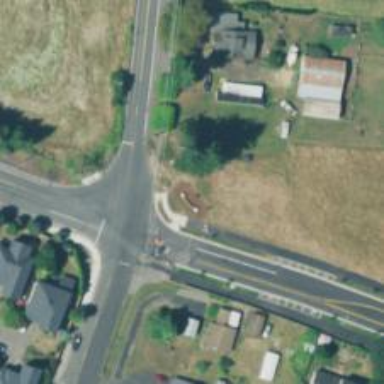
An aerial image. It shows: Left sidewalk along asphalt tertiary road.